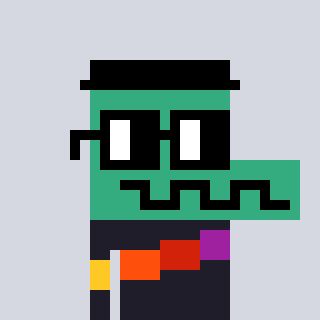
a pixel art character with square black glasses, a crocodile-shaped head and a grayscale-colored body on a cool background